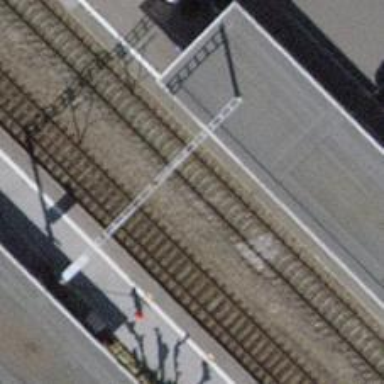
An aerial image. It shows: Stop position for public transport on the railway.